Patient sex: M
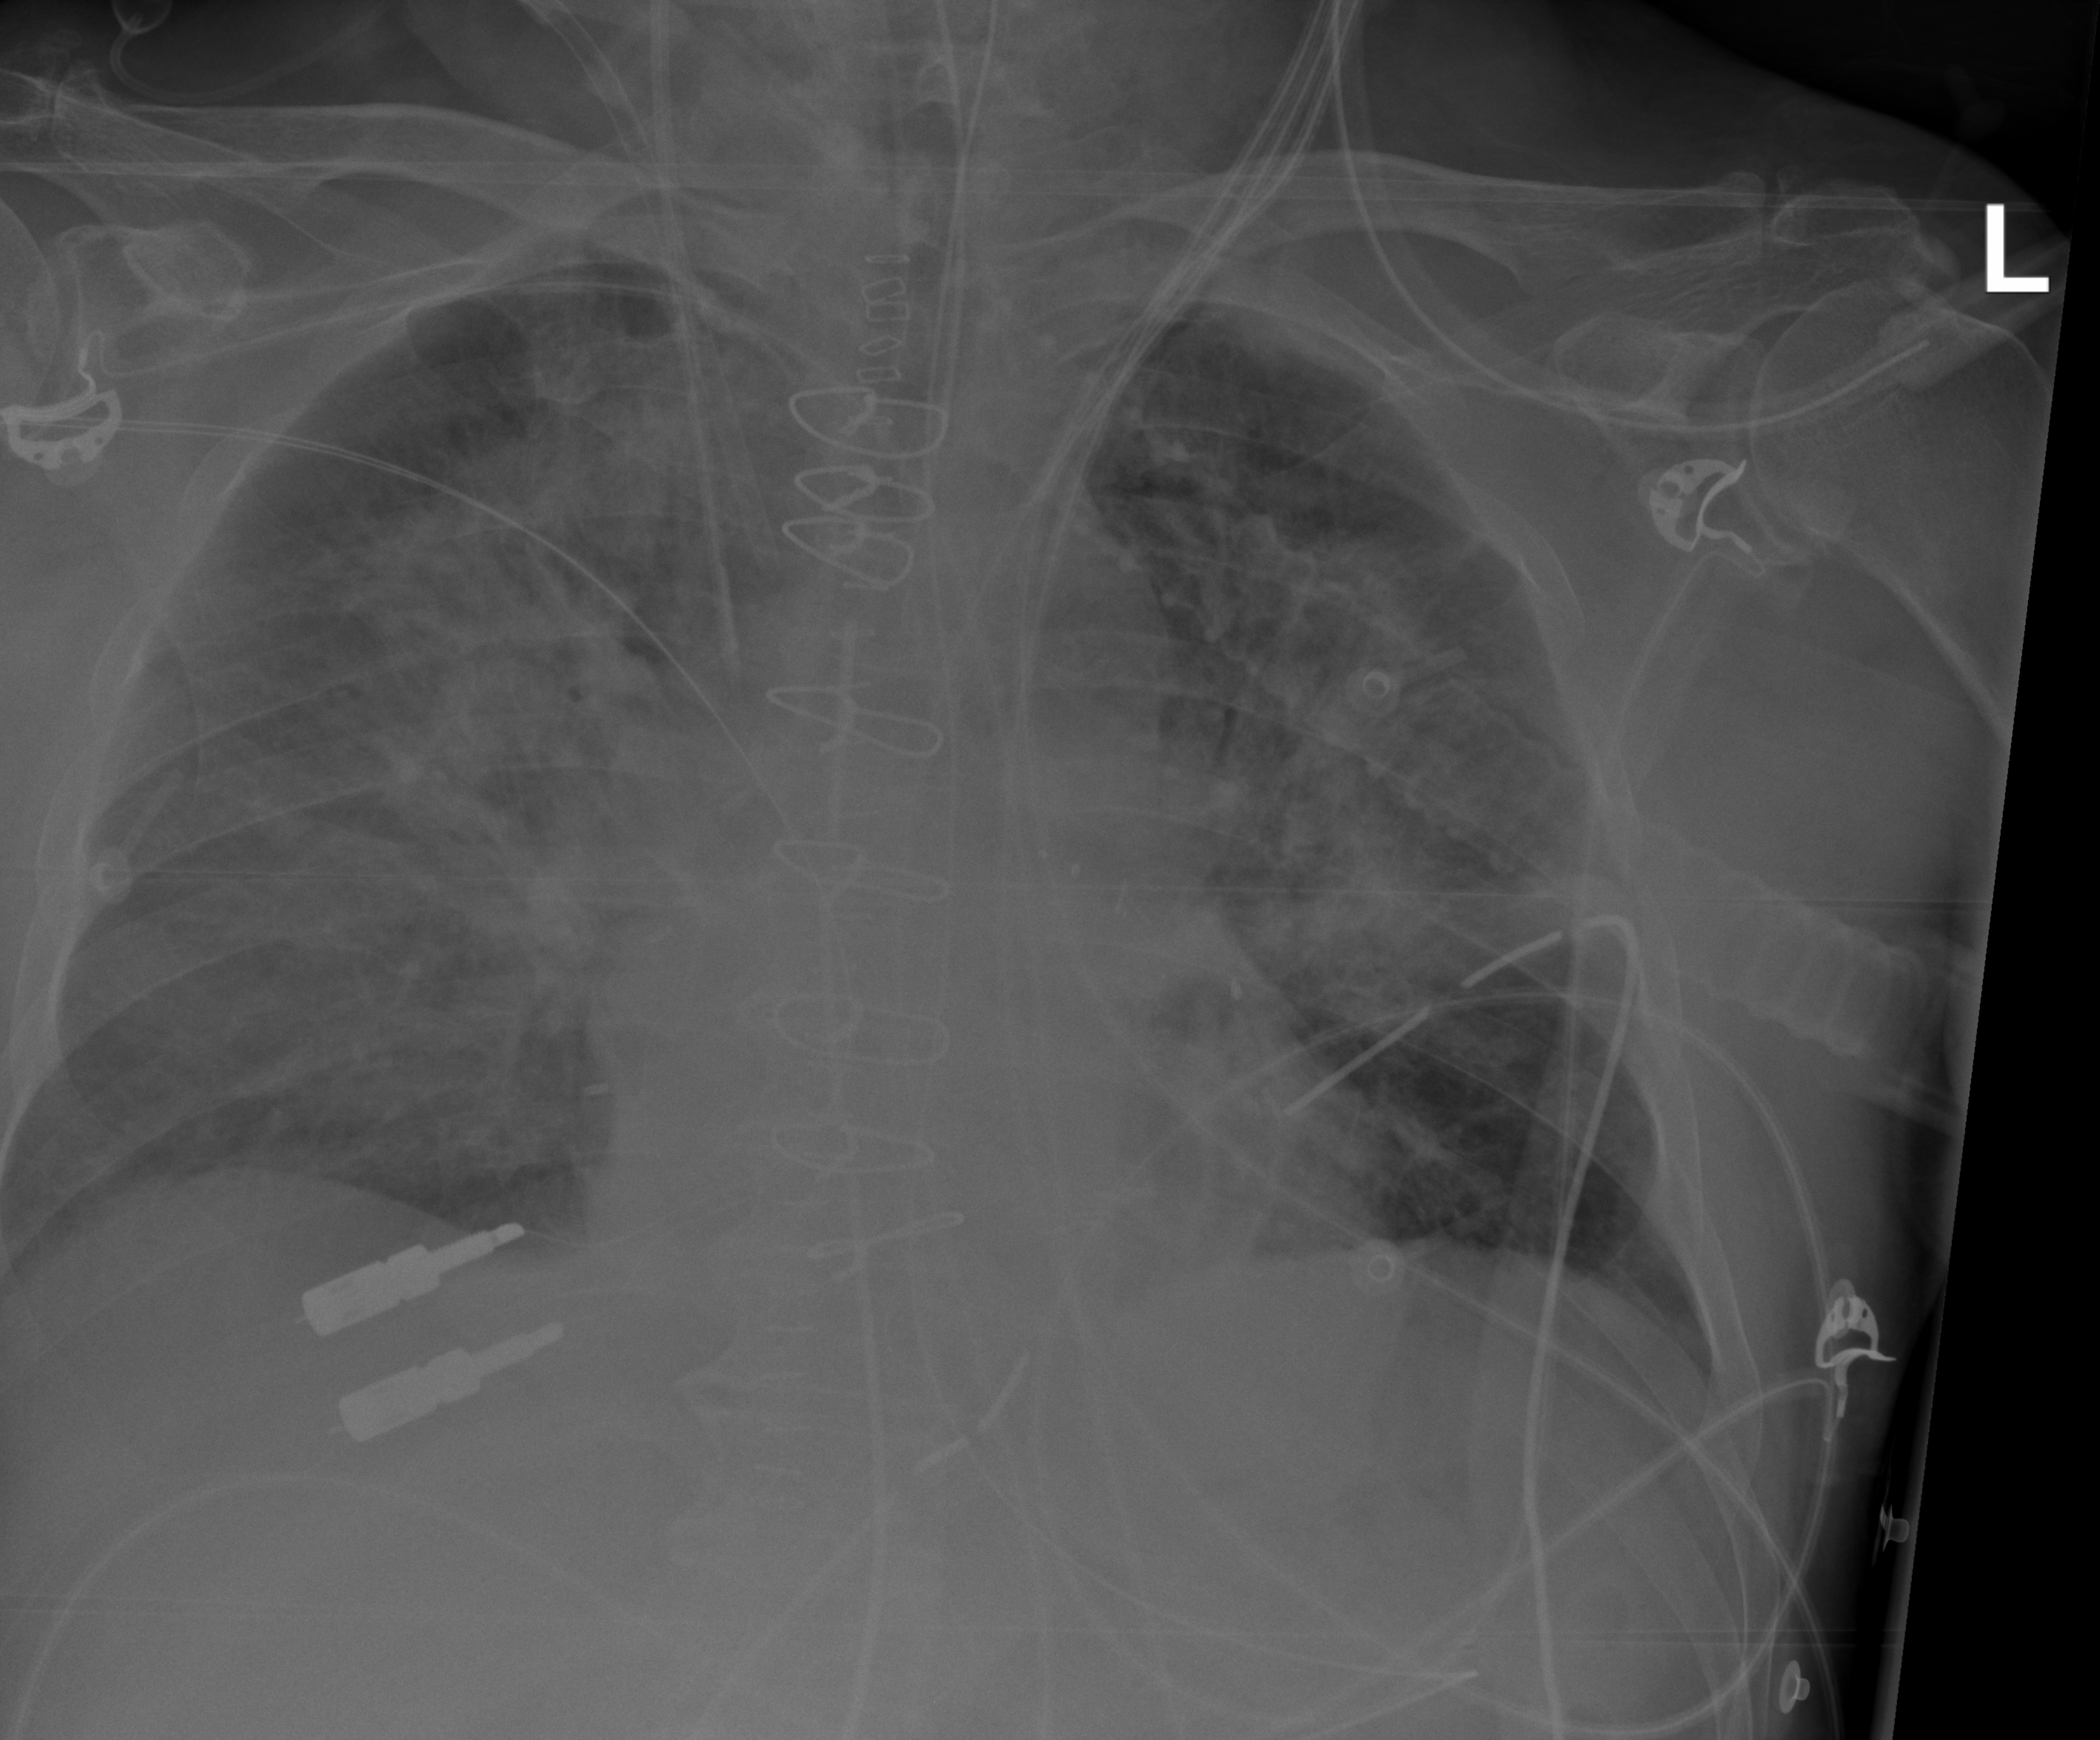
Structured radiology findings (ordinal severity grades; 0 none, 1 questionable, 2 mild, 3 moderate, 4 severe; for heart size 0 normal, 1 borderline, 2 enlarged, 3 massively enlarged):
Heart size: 0
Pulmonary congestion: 2
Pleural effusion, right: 0
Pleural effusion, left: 0
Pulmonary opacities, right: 3
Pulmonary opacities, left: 3
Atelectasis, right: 2
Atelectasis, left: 2